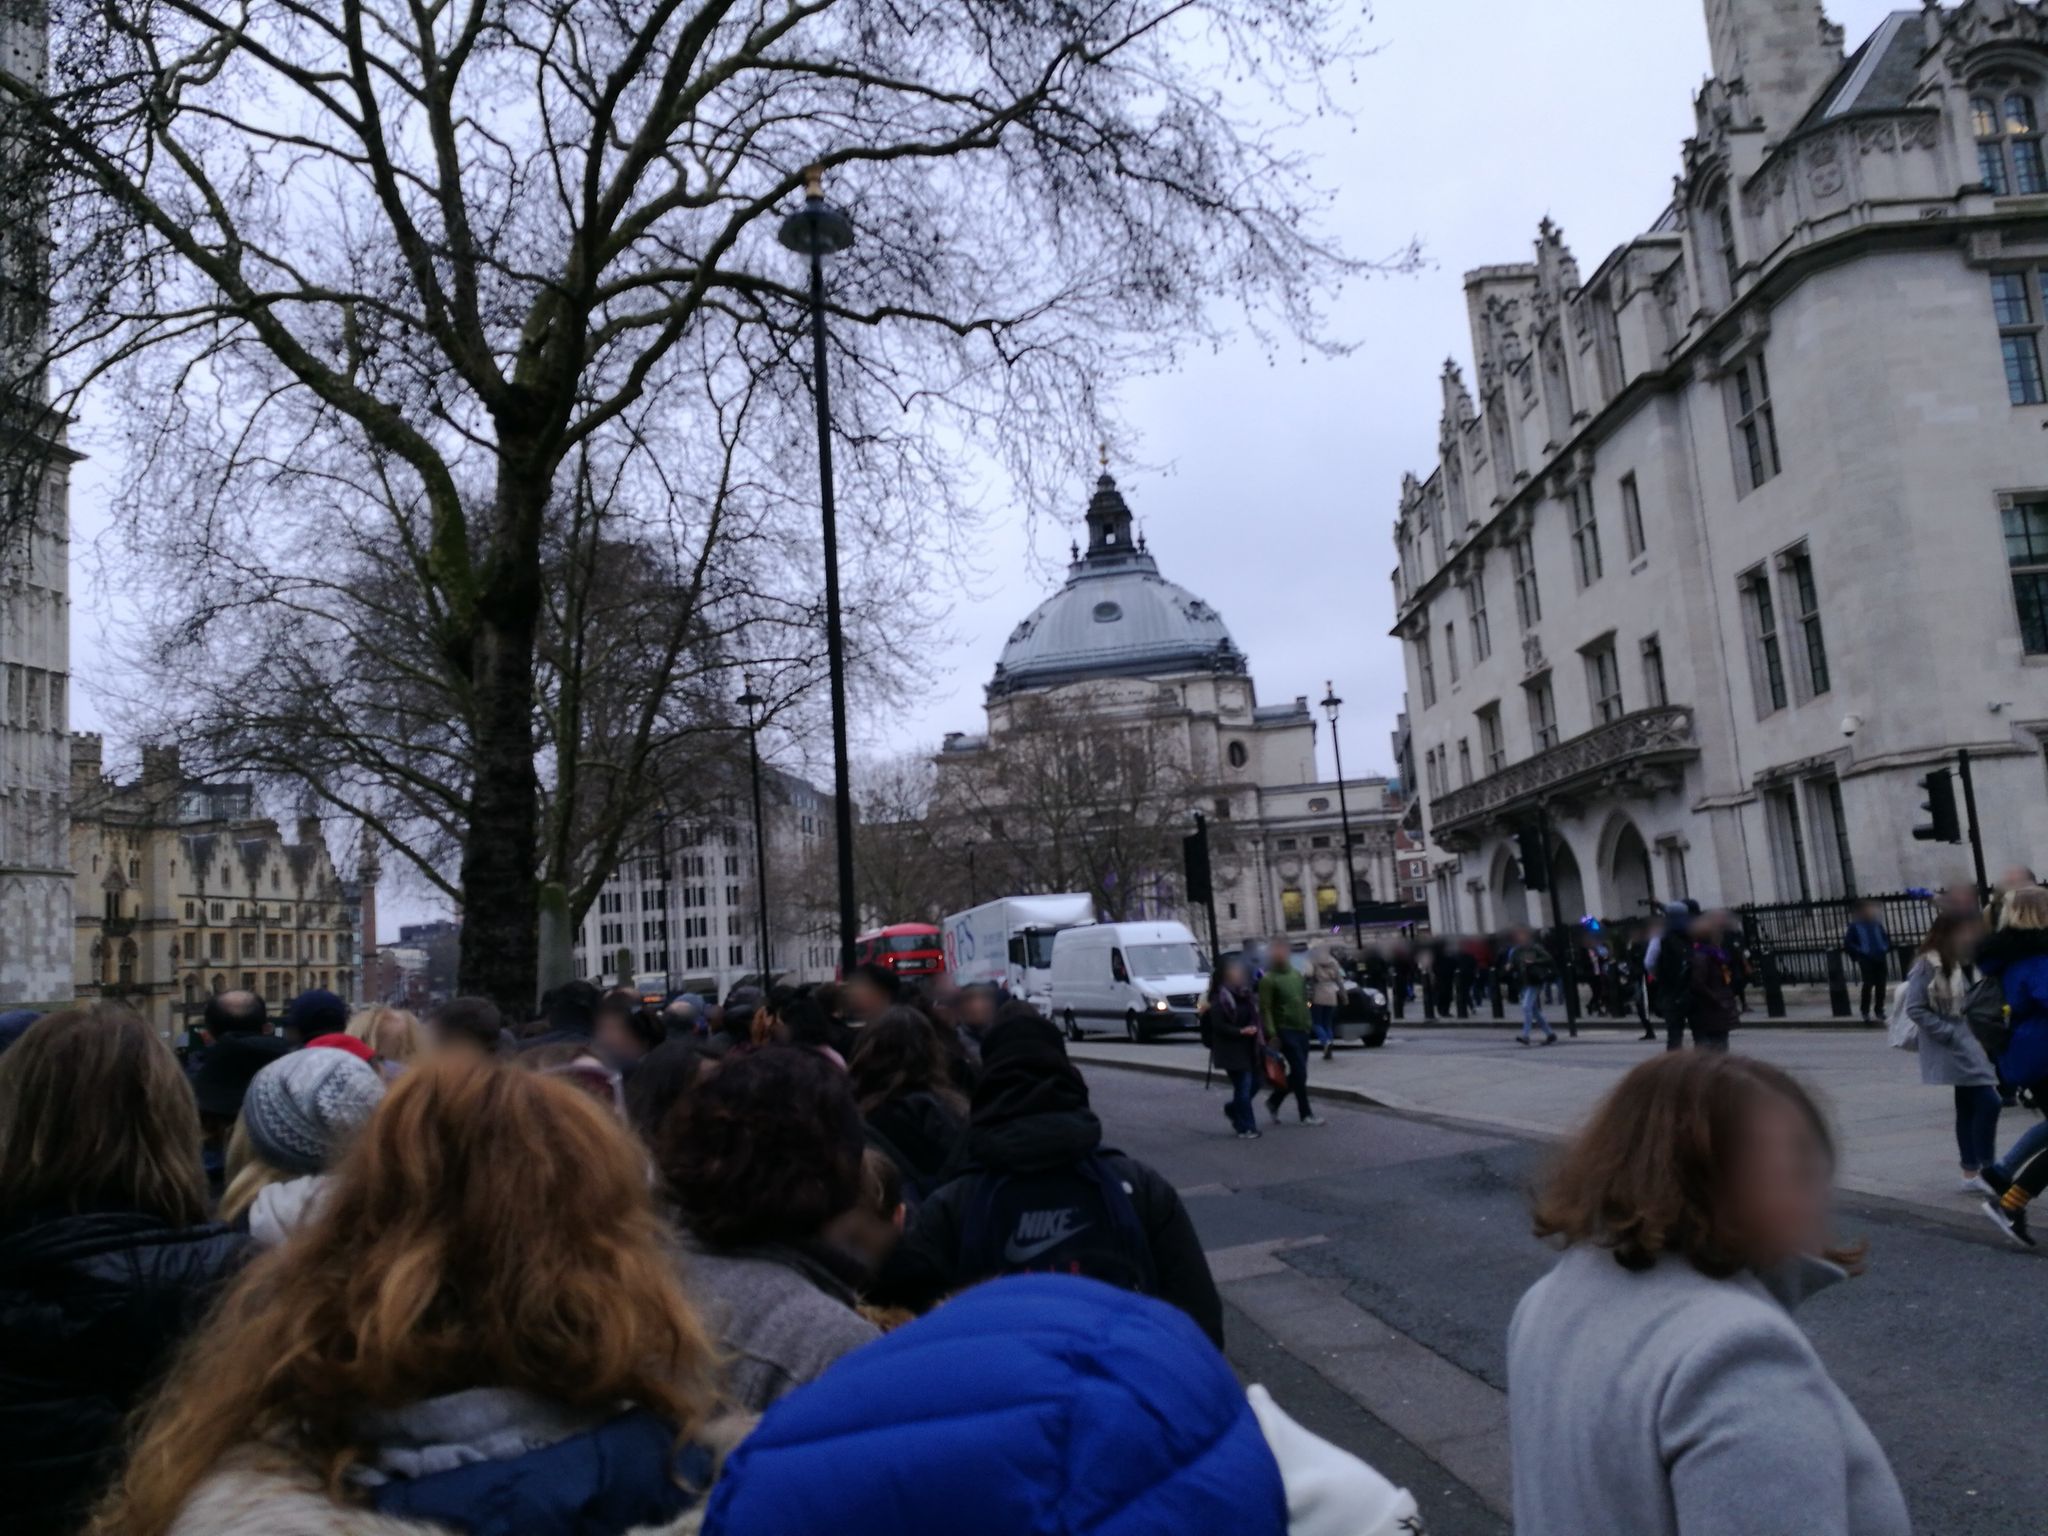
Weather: snowy
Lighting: dusk/dawn
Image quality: good
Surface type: walking surface
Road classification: footway
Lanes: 1
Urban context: urban centre
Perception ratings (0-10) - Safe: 2.71, Lively: 8.73, Beautiful: 3.08, Boring: 4.49, Depressing: 3.22, Wealthy: 8.55